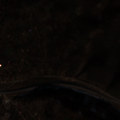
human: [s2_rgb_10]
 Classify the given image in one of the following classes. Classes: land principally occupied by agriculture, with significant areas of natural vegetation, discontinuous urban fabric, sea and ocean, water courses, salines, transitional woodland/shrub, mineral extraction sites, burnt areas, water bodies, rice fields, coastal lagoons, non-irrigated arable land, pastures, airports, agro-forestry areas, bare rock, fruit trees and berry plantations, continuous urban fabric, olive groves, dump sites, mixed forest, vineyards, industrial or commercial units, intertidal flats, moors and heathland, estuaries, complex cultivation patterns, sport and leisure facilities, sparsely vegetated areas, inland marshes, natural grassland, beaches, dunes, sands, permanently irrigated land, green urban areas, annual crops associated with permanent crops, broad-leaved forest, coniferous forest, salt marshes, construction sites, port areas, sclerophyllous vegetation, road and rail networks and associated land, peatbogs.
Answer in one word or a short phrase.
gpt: discontinuous urban fabric, road and rail networks and associated land, complex cultivation patterns, land principally occupied by agriculture, with significant areas of natural vegetation, broad-leaved forest